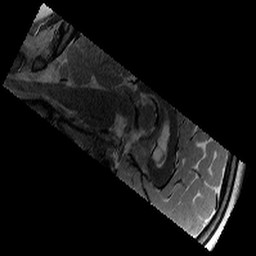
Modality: T2w
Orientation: sagittal
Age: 9
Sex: male
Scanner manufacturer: siemens
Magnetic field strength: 3 T
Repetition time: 9.23 s
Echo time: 0.067 s